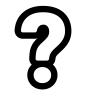
Cursor type: help
OS/theme: linux-bibata
Variant: white